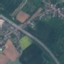
Label: Highway